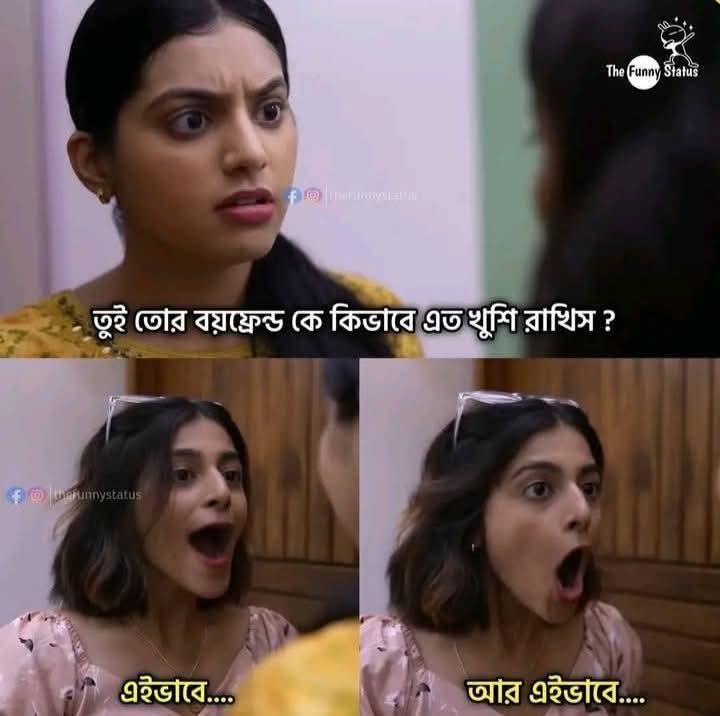
Text: তুই তোর বয়ফ্রেন্ড কে কিভাবে এত খুশি রাখিস?
এইভাবে....
আর এইভাবে....
Label: Non Hate